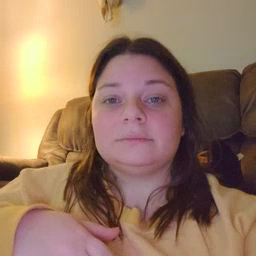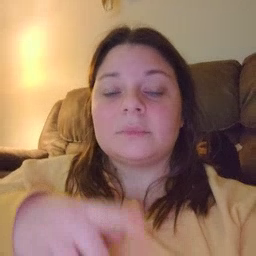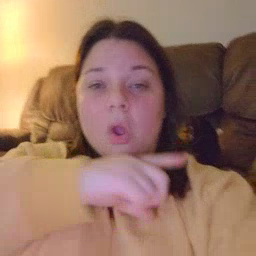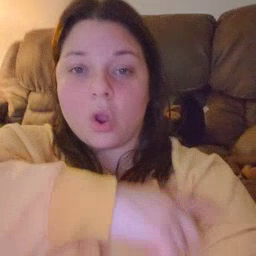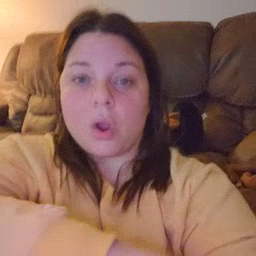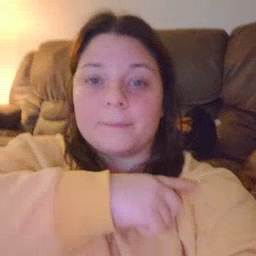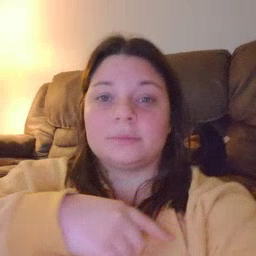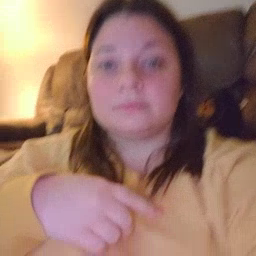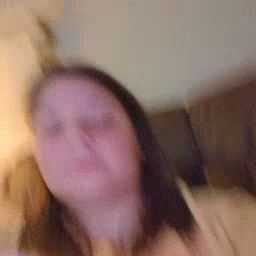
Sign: arm